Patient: sex F, age 69
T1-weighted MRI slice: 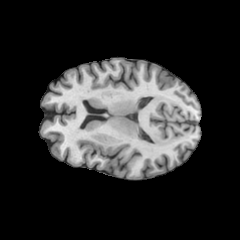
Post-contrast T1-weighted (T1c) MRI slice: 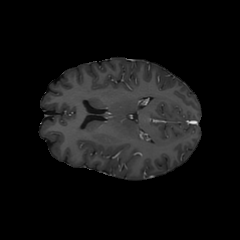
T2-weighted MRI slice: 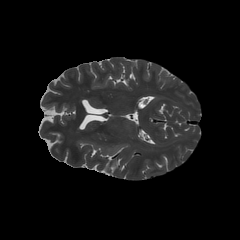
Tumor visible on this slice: yes
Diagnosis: Astrocytoma, IDH-wildtype
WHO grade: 2